Question: I am trying to create violinplots that shows confidence intervals for the mean. I thought an easy way to do this would be to plot a pointplot on top of the violinplot, but this is not working since they seem to be using different indices for the xaxis as in this example:
'''
import matplotlib.pyplot as plt
import seaborn as sns
titanic = sns.load_dataset("titanic")
titanic.dropna(inplace=True)
fig, (ax1,ax2,ax3) = plt.subplots(1,3, sharey=True, figsize=(12,4))
#ax1
sns.pointplot("who", "age", data=titanic, join=False,n_boot=10, ax=ax1)
#ax2
sns.violinplot(titanic.age, groupby=titanic.who, ax=ax2)
#ax3
sns.pointplot("who", "age", data=titanic, join=False, n_boot=10, ax=ax3)
sns.violinplot(titanic.age, groupby=titanic.who, ax=ax3)
ax3.set_xlim([-0.5,4])
'''

'''
print(ax1.get_xticks(), ax2.get_xticks())
'''
gives: [0 1 2] [1 2 3]
Why are these plots not assigning the same xtick numbers to the 'who'-variable and is there any way I can change this?
I also wonder if there is anyway I can change the marker for pointplot, because as you can see in the figure, the point is so big so that it covers the entire confidence interval. I would like just a horizontal line if possible.
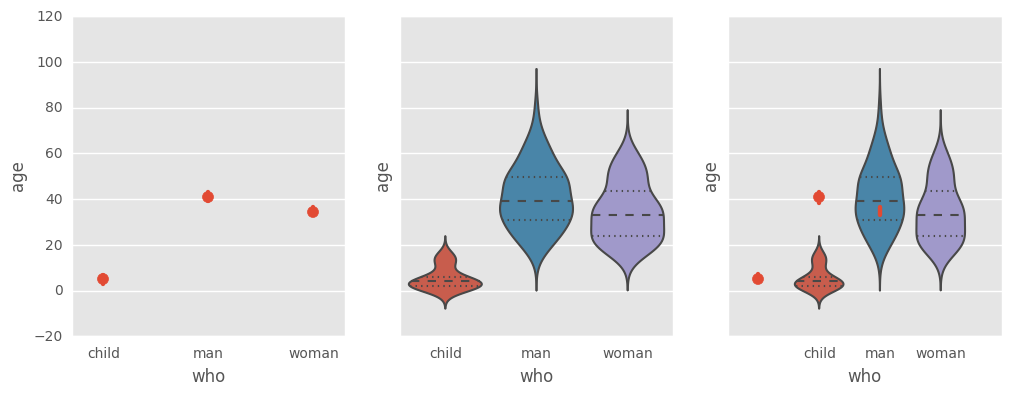
Answer: 'violinplot' takes a 'positions' argument that you can use to put the violins somewhere else (they currently just inherit the default matplotlib boxplot positions).
'pointplot' takes a 'markers' argument that you can use to change how the point estimate is rendered.